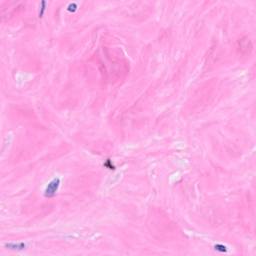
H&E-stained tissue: Breast